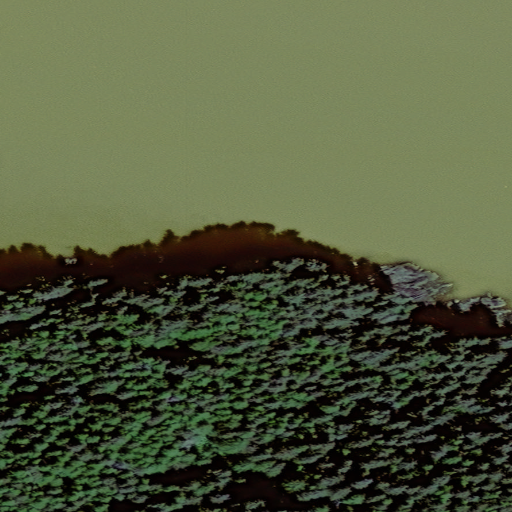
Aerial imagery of cape in Alaska named False Arden containing only unknown